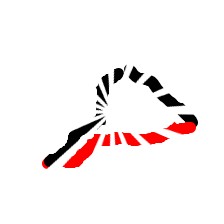
Shape: triangle